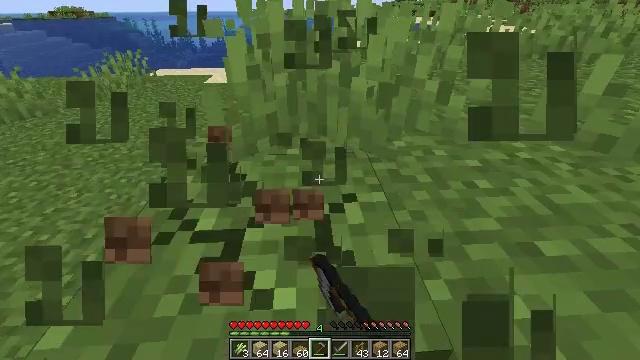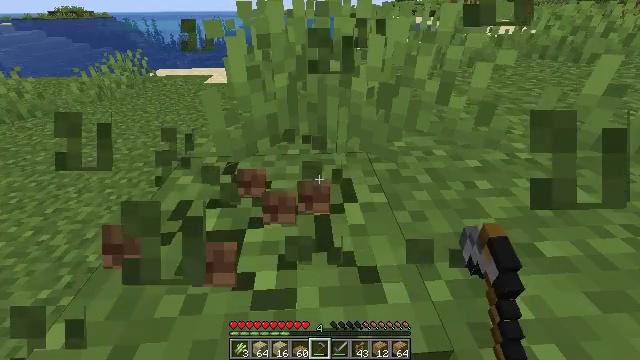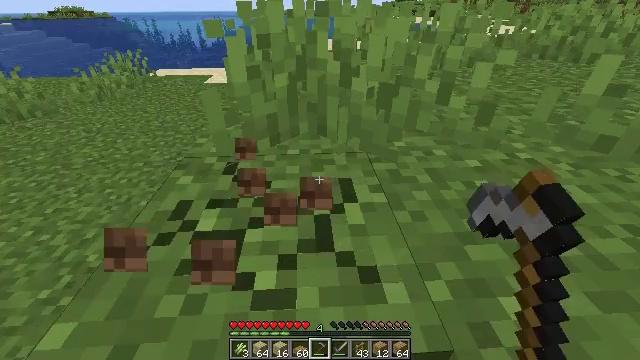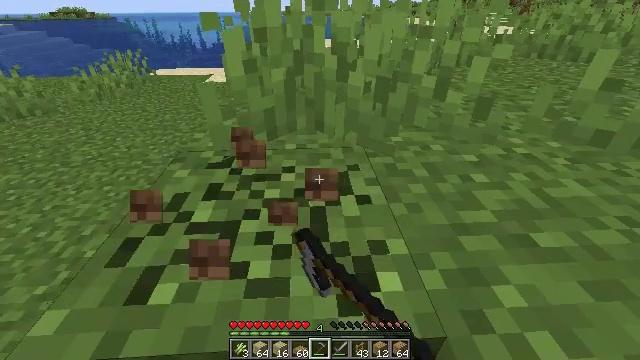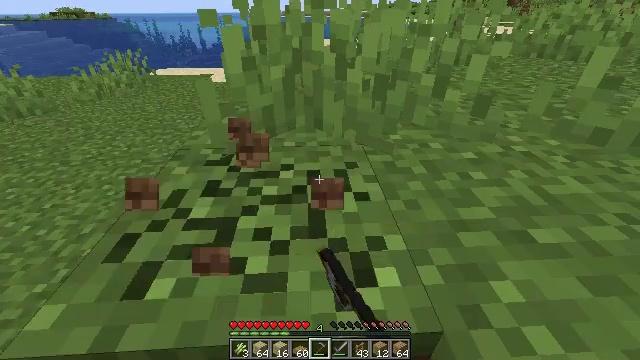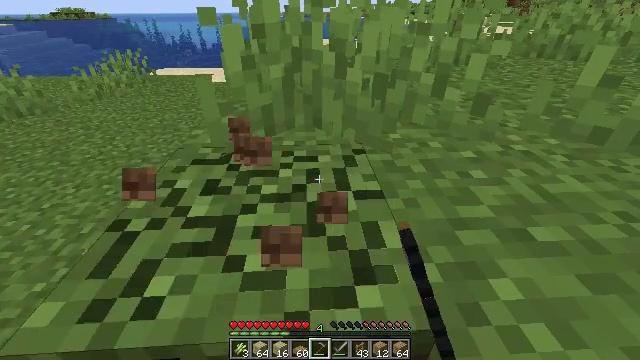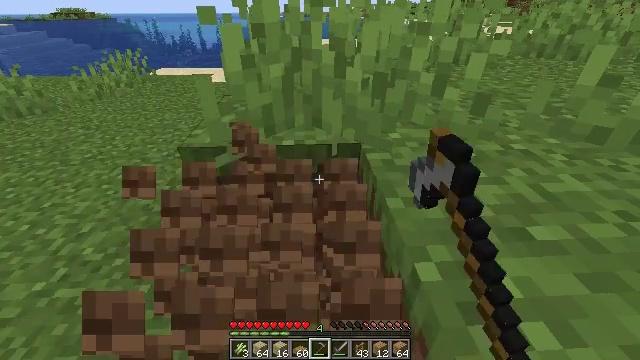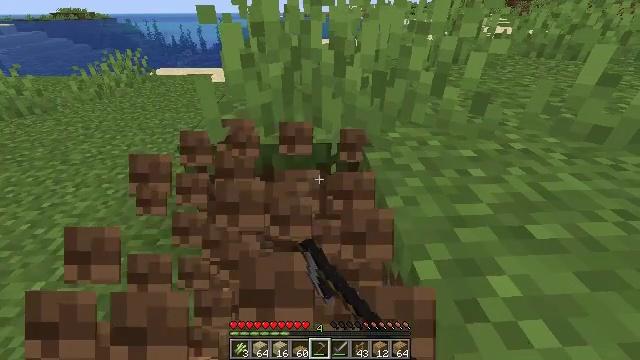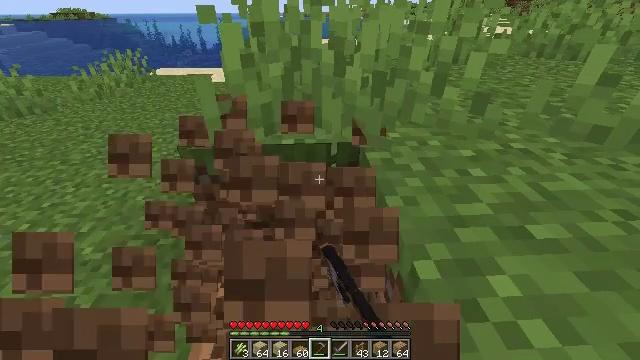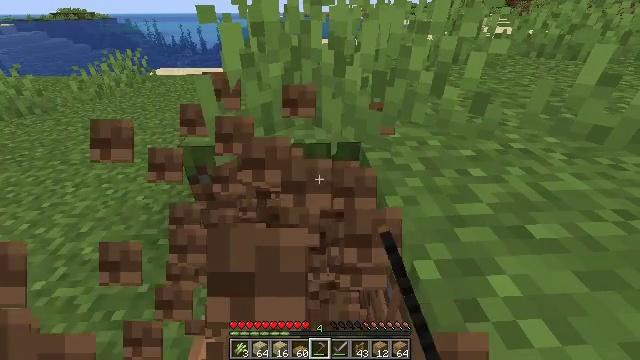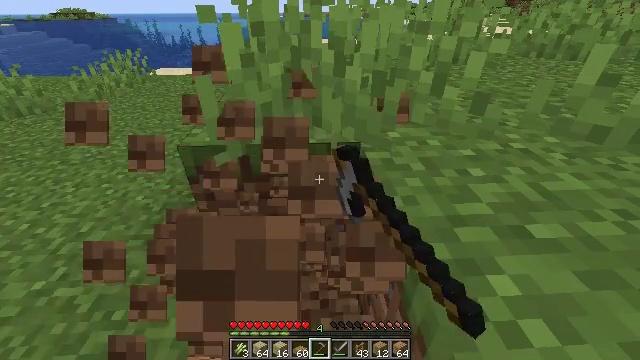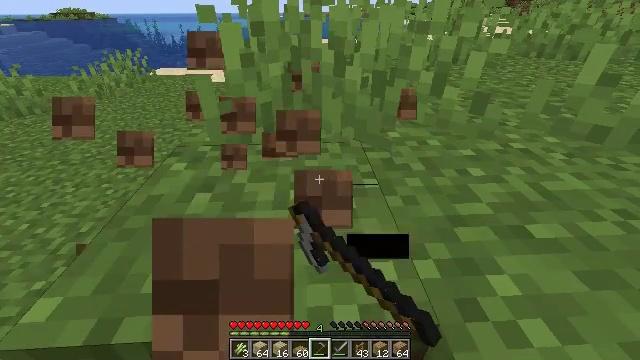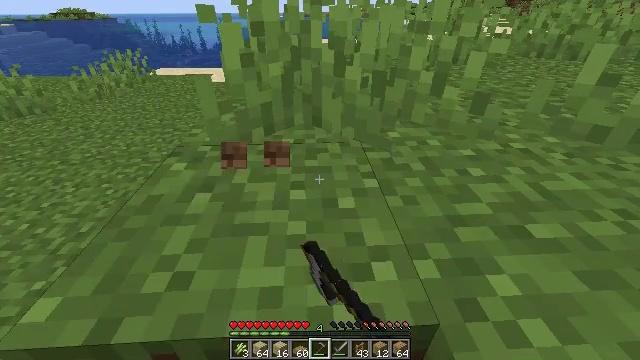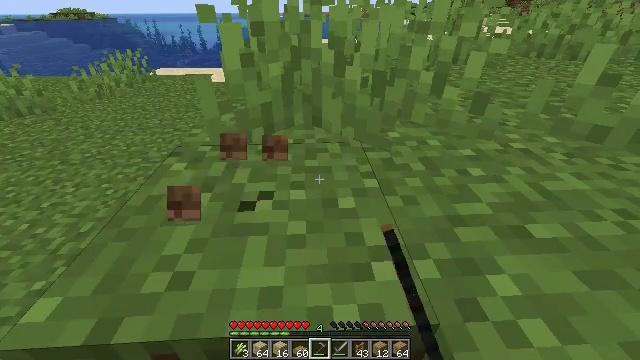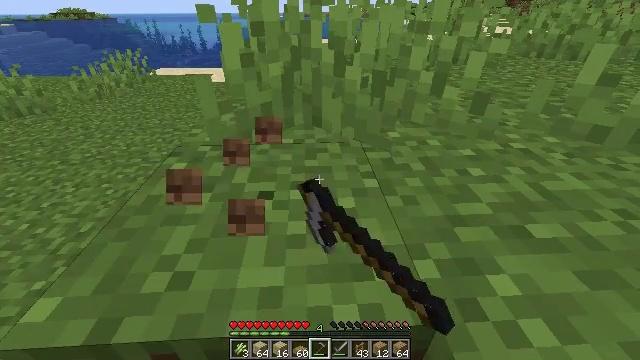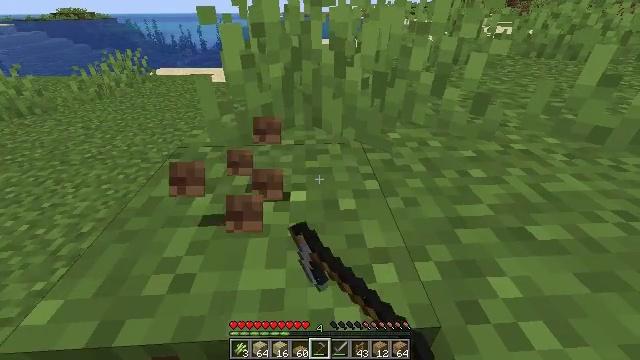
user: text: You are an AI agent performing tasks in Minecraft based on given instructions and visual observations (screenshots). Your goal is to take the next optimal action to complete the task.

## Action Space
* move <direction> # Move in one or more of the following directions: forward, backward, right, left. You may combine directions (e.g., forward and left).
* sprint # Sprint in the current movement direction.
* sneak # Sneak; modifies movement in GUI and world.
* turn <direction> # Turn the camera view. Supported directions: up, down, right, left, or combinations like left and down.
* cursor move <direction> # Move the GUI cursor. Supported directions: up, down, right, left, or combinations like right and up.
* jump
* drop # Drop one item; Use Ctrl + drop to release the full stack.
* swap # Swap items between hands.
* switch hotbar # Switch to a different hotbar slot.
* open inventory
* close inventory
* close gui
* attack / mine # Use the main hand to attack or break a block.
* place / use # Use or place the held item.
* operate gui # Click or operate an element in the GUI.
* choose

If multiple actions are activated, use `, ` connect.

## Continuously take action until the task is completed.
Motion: motion action
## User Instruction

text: Gather grass block for landscaping.
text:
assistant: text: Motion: move forward, attack / mine
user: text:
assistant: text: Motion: attack / mine
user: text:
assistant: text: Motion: attack / mine
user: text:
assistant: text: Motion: attack / mine
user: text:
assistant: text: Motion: attack / mine
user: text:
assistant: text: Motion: attack / mine
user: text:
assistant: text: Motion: attack / mine
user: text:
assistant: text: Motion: attack / mine
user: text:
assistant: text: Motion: attack / mine
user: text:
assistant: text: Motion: attack / mine
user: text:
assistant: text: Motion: attack / mine
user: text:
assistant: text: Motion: attack / mine
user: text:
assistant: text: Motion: attack / mine
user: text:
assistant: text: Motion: attack / mine
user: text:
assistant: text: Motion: move forward, attack / mine
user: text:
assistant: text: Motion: move forward, attack / mine
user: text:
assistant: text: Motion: move forward, attack / mine
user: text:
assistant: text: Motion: attack / mine